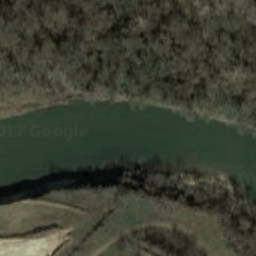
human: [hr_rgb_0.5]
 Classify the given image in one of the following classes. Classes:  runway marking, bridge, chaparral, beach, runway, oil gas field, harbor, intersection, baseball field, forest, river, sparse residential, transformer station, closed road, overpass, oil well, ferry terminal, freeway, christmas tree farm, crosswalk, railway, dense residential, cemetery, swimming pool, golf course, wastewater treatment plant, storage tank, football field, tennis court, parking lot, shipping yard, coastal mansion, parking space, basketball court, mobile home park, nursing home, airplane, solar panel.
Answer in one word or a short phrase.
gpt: river